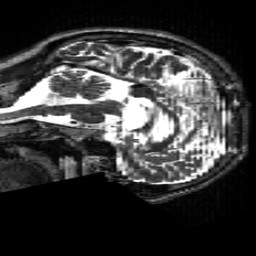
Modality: T2w
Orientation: sagittal
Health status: ill
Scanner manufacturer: siemens
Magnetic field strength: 3 T
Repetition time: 7.81 s
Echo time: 0.095 s